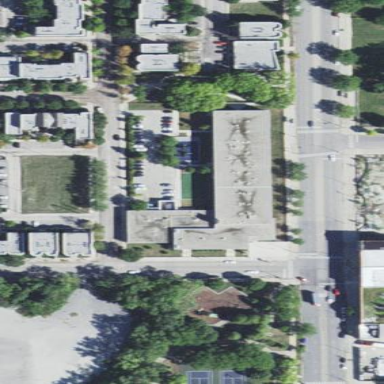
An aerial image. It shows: School building.